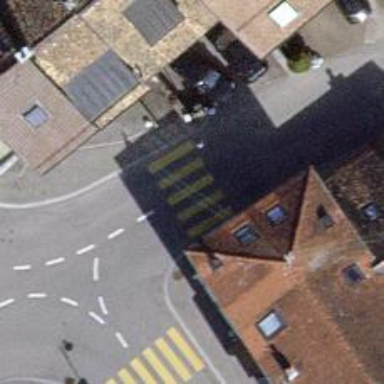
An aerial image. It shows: Crossing road.